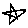
Label: star